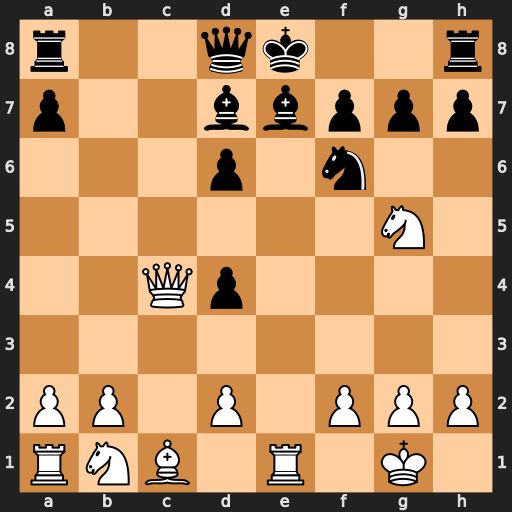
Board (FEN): r2qk2r/p2bbppp/3p1n2/6N1/2Qp4/8/PP1P1PPP/RNB1R1K1
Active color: w
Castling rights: kq
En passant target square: -
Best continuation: Qxf7#